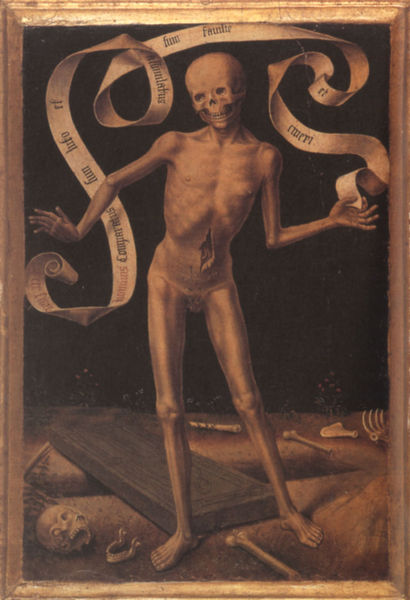
Titel: Triptychon der irdischen Nichtigkeit und himmlischen Erlösung
Künstler: Hans Memling
Institution: Straßburg, Musée des Beaux-Arts
Schlagwörter: mann, nackt, wunde, mädchen, frau, band, leiche, schädel, stein, tod, tot, toter, hände, person, schrift, weib, bauch, knochen, verfall, brett, augenhöhlen, grinsen, gebiss, zähne, gruft, sarg, kiefer, grab, gruselig, graf, sargdeckel, magersucht, kifer